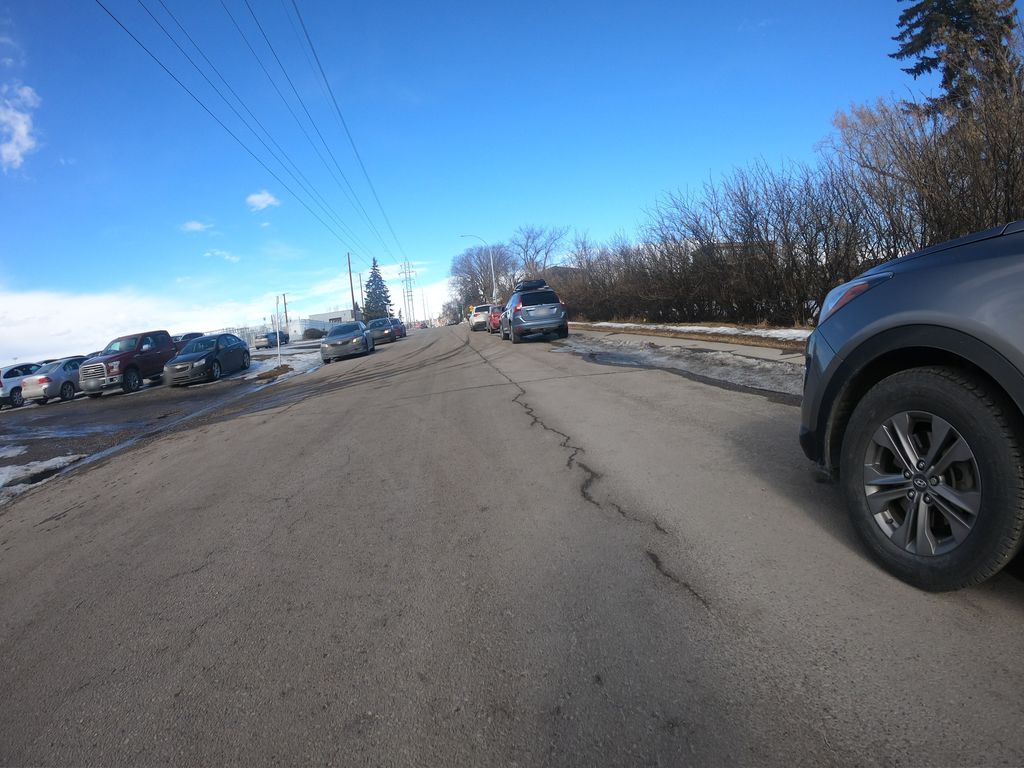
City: calgary